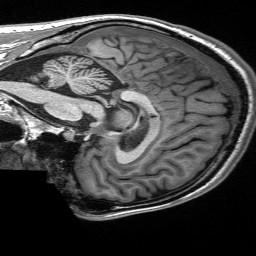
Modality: T1w
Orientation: sagittal
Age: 31
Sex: male